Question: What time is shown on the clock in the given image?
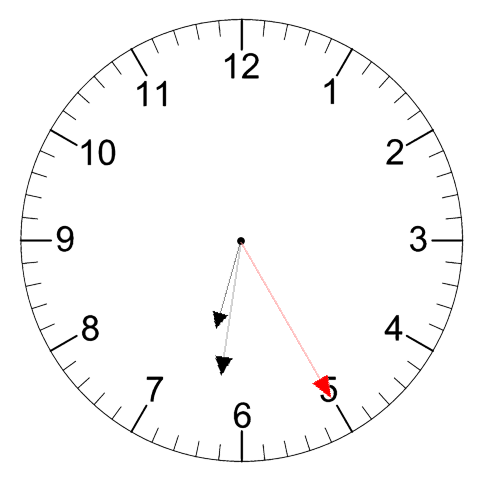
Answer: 06:31:25